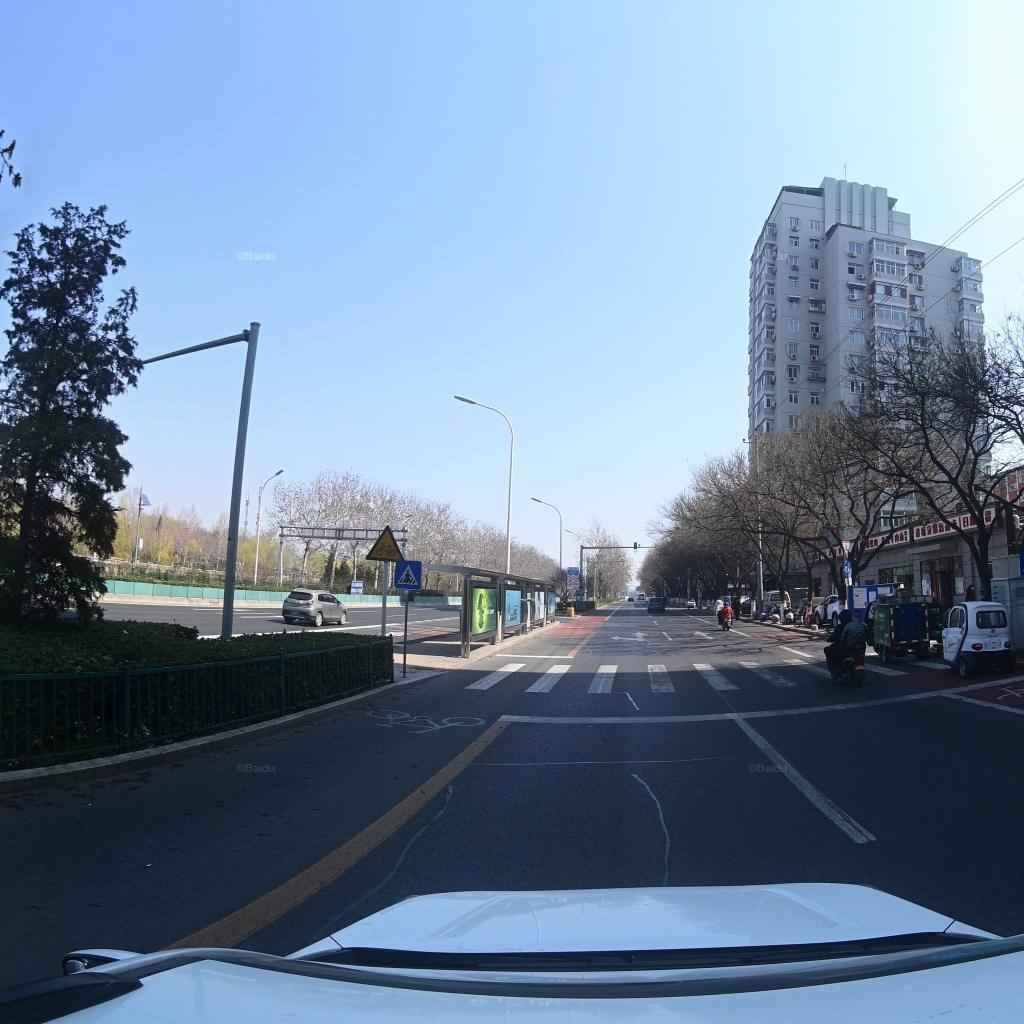
Region: Fengtai
Road damage annotations: transverse patch, longitudinal patch, longitudinal patch, longitudinal patch